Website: walmart
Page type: customer-info-address
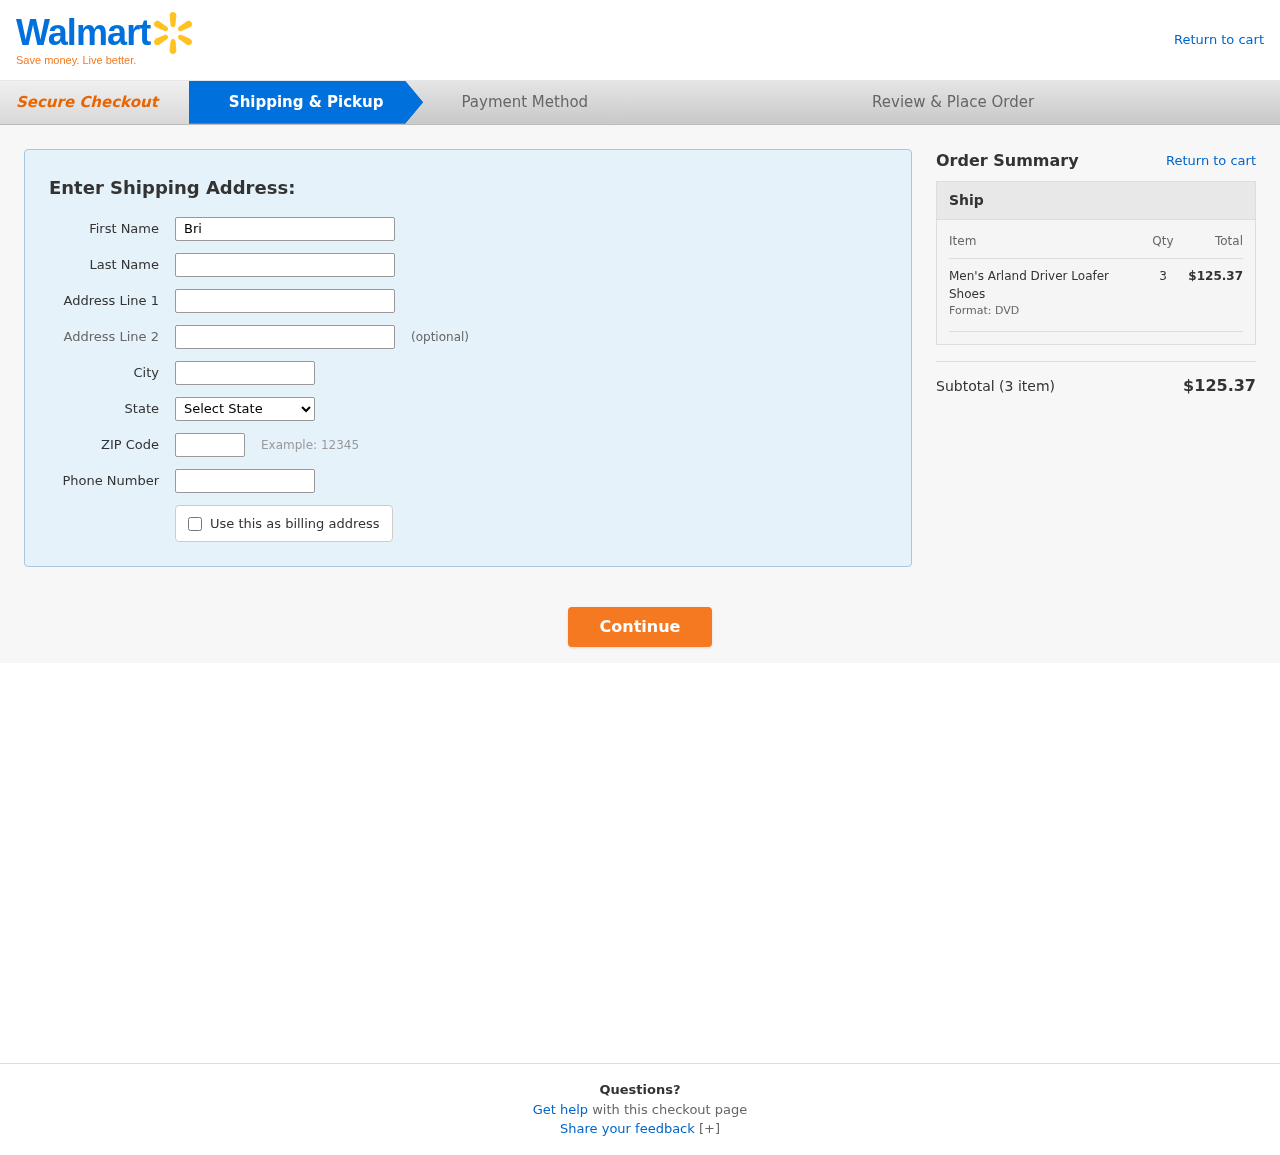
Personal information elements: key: PII_CITY
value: New Bobbystad
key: PII_FIRSTNAME
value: Brian
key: PII_LASTNAME
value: West
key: PII_PHONE
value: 5176885143
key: PII_POSTCODE
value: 49159
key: PII_STATE
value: Montana
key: PII_STREET
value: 4379 Michelle Groves
Product elements: key: PRODUCT1_NAME
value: Men's Arland Driver Loafer Shoes
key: PRODUCT1_QUANTITY
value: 3
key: PRODUCT1_LINE_TOTAL
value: $125.37
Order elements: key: ORDER_NUM_ITEMS
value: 3
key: ORDER_SUBTOTAL
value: $125.37